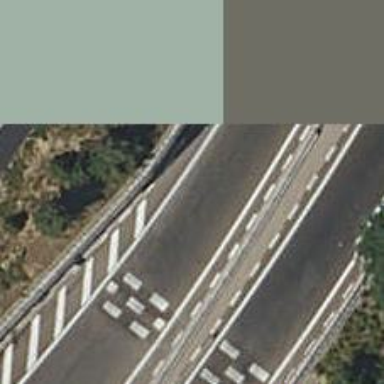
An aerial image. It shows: Rumble strip for traffic calming.